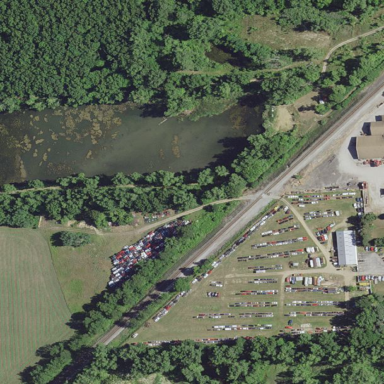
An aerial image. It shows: Industrial area designated for auto wrecking activities.